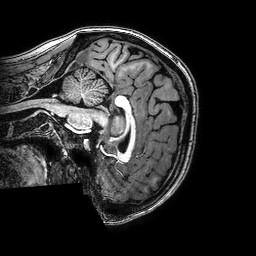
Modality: T1w
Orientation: sagittal
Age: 24
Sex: female
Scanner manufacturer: philips
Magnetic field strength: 3 T
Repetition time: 0.008128 s
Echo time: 0.00372 s